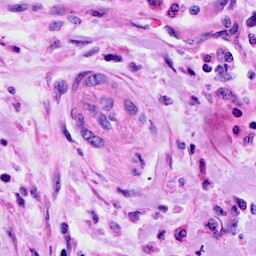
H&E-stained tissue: Cervix